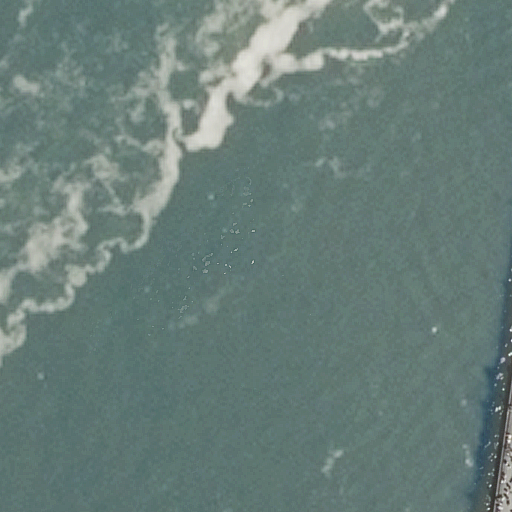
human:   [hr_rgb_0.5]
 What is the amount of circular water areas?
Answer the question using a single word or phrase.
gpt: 0

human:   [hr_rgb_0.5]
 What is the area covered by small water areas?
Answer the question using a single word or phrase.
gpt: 0m2

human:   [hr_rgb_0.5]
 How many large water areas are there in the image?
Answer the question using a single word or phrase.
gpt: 1

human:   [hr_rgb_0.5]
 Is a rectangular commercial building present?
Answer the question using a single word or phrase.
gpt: no

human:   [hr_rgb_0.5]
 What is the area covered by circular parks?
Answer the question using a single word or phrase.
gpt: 0m2

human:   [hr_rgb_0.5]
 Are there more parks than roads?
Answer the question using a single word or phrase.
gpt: yes

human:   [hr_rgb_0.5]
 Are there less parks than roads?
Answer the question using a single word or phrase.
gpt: no

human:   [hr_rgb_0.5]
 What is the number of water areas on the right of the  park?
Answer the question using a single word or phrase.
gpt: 0

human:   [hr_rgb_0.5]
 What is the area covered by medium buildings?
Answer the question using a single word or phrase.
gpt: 0m2

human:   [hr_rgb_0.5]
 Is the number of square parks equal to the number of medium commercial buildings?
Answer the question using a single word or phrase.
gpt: yes

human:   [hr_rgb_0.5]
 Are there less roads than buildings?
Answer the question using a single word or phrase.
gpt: no

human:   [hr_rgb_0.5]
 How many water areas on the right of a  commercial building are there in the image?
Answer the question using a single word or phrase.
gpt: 0

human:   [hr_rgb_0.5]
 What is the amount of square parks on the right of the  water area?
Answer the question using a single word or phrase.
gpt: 0

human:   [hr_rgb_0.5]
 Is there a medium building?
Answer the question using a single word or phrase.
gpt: no

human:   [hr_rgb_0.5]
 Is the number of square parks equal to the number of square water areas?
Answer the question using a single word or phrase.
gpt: yes

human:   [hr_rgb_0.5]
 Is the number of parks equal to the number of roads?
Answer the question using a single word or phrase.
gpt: no

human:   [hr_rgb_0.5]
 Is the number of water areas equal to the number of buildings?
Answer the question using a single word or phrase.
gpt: no

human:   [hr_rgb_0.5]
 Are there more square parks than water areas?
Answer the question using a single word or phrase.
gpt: no

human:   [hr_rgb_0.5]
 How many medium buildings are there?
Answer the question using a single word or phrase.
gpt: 0

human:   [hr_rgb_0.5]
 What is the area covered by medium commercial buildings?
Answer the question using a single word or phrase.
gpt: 0m2

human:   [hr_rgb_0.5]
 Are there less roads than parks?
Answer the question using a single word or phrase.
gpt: yes

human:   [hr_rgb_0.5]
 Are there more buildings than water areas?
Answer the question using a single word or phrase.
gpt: no

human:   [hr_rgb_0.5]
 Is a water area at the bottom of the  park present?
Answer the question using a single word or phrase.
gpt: yes

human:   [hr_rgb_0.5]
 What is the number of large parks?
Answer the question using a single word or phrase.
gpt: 1

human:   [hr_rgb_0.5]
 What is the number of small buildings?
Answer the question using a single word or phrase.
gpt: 0

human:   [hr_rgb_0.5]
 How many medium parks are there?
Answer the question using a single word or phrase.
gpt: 0

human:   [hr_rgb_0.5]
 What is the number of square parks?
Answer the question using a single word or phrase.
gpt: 0

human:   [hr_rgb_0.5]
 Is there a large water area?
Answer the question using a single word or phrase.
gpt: yes

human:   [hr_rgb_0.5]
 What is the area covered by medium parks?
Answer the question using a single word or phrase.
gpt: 0m2

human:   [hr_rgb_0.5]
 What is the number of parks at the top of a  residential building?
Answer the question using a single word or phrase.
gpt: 0

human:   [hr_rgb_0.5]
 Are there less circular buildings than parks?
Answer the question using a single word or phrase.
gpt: yes

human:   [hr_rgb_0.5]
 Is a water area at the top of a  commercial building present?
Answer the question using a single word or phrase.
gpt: no

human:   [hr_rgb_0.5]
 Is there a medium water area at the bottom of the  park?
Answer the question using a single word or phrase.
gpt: no

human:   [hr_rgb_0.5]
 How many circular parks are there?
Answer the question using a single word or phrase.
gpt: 0

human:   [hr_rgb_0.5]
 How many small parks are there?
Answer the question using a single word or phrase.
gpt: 0

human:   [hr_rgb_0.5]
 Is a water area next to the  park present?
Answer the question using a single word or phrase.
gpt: yes